Field crop: maize
Growth stage: 1
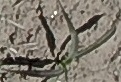
Species: sorghum